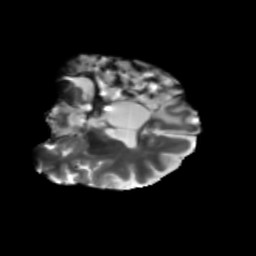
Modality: T2w
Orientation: coronal
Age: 48
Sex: male
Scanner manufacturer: siemens
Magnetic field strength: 3 T
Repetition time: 5.25 s
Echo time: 0.08 s